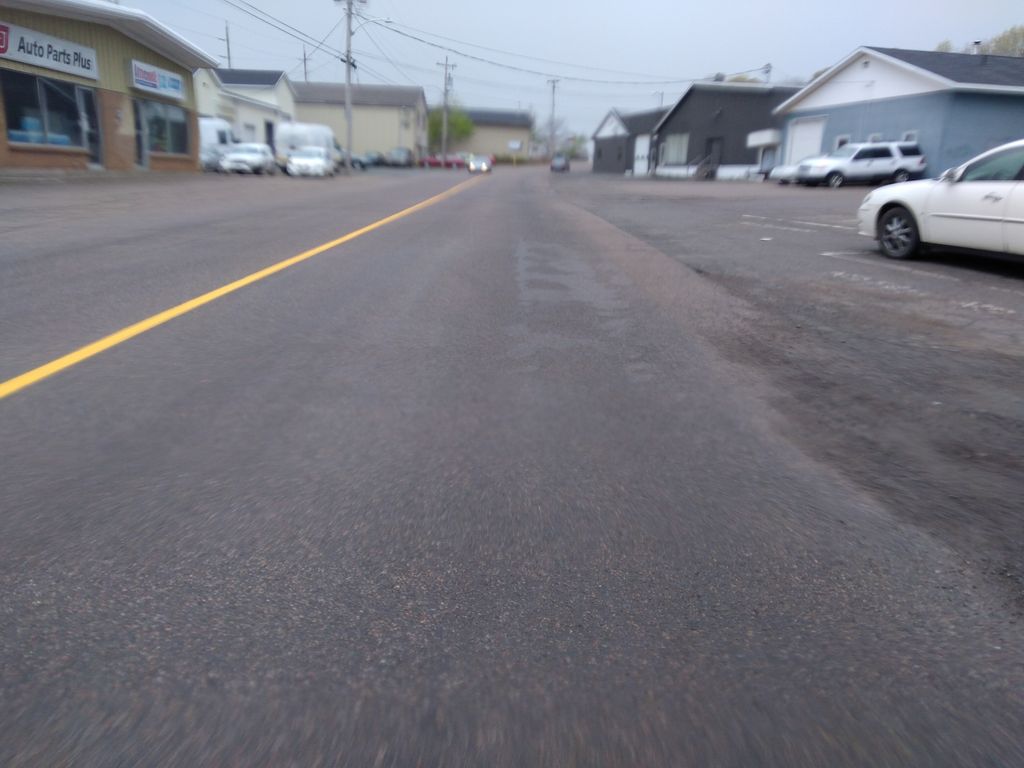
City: charlottetown